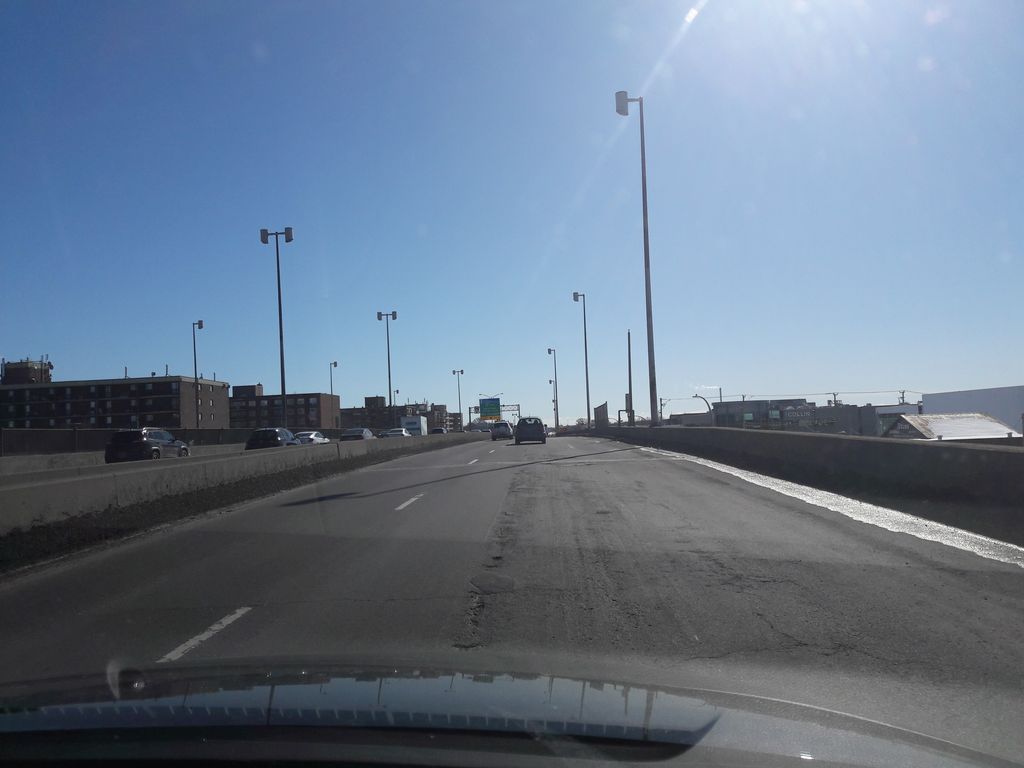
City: montreal